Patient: sex F, age 52
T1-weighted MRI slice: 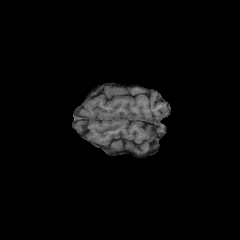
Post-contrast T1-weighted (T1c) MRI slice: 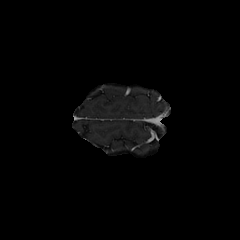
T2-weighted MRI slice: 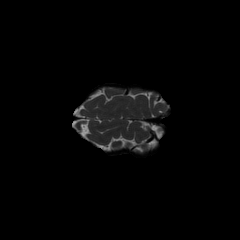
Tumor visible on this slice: no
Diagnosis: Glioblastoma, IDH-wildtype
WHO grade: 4